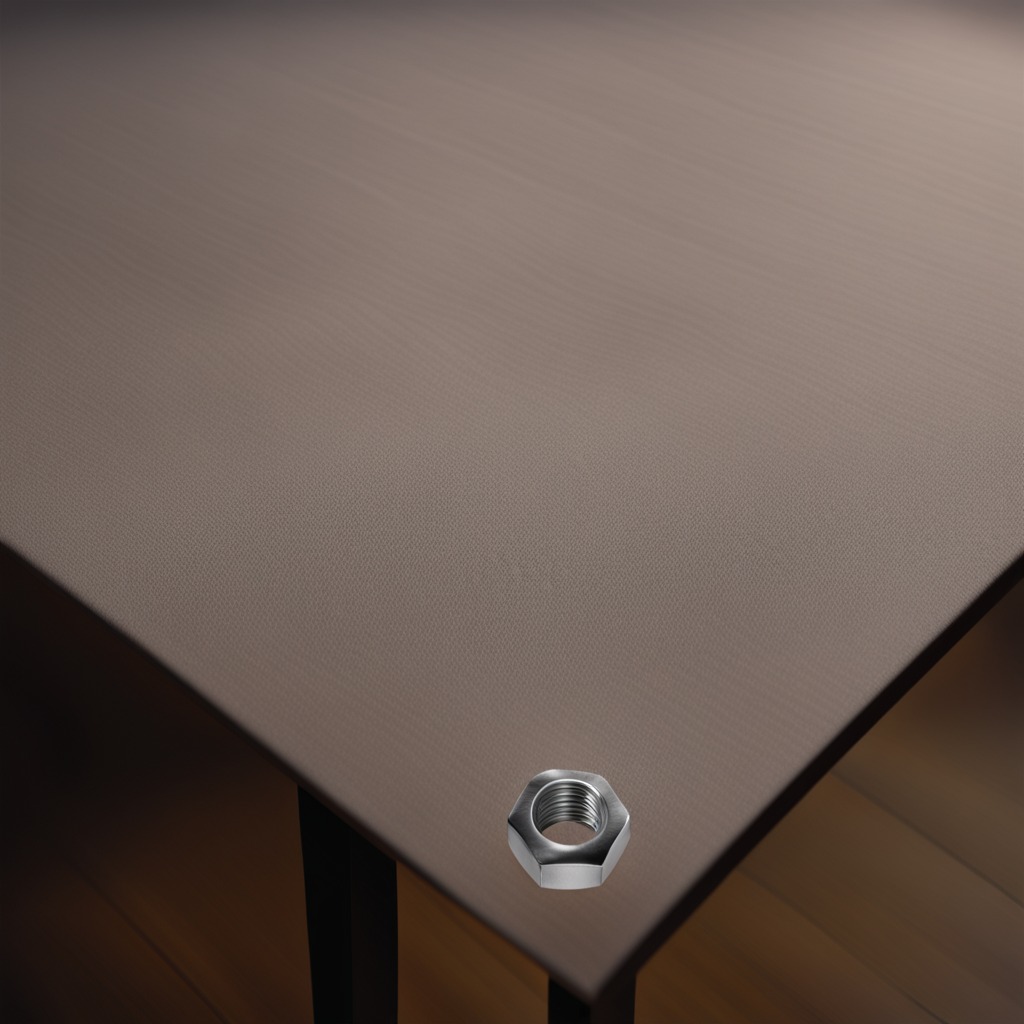
A metal nut is lying on a wooden table.